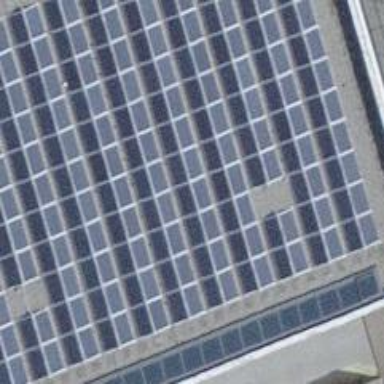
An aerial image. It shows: Solar power generator.